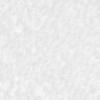
Label: no_change